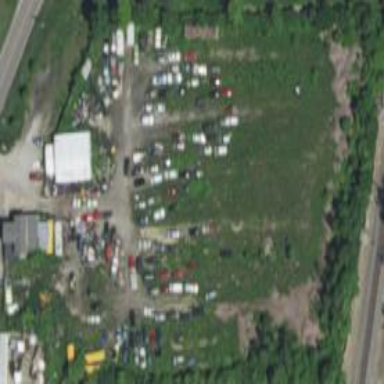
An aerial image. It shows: Scrap yard situated in industrial area.